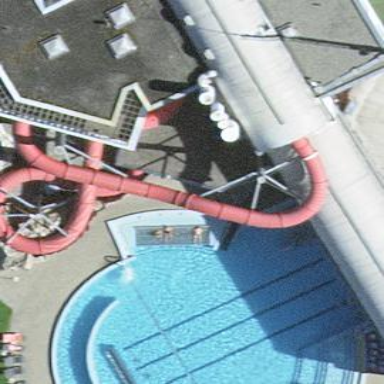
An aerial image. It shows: Swimming pool located in leisure land.